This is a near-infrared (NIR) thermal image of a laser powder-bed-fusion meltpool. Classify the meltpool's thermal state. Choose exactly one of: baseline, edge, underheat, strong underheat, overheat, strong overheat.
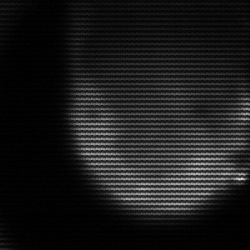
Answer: edge